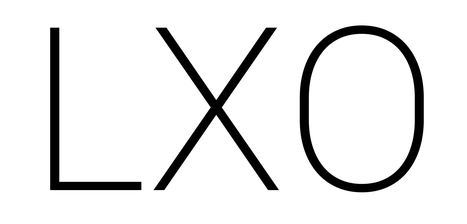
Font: Roboto_ExtraLight